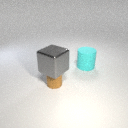
large cyan rubber cylinder behind small brown rubber cylinder